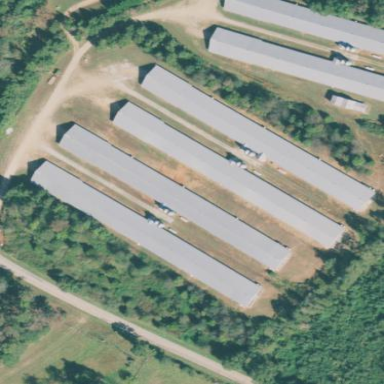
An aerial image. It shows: Poultry house.